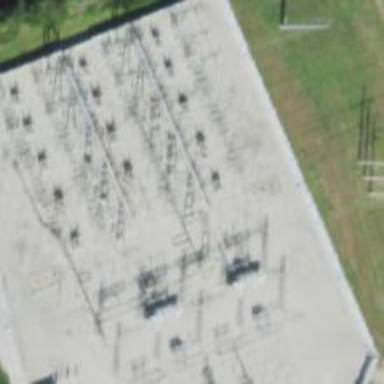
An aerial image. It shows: Switch for power supply.